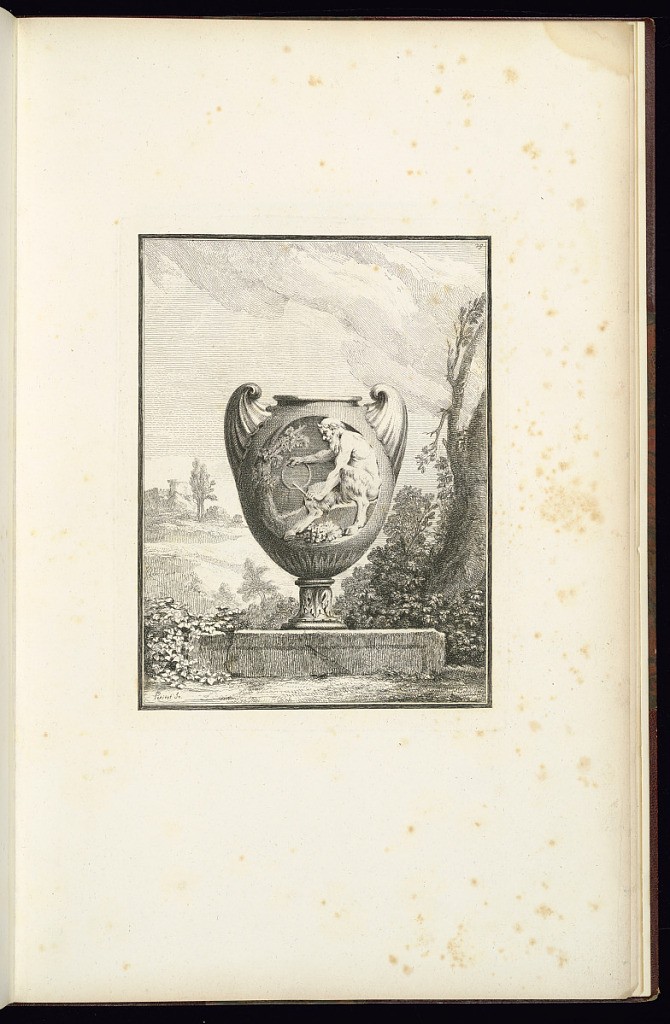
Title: Design for a Vase
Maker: Ennemond Alexandre Petitot, French, 1727 – 1801
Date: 1764
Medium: Etching on laid paper
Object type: Print
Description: Design for a vase in a landscape, surrounded by trees and foliage. The vase is decorated with seated satyr or faun, holding a ring and stick. The handles of the vase are in a shell motif and the foot is decorated with acanthus leaves. The plate is signed and numbered.